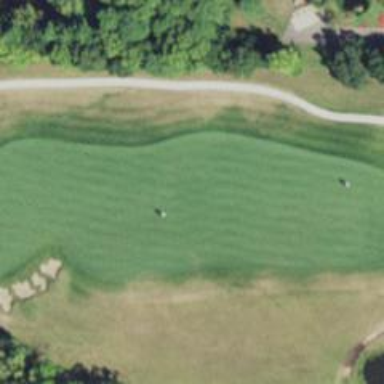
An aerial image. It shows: Golf hole.